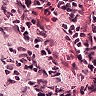
Metastatic tissue present: no